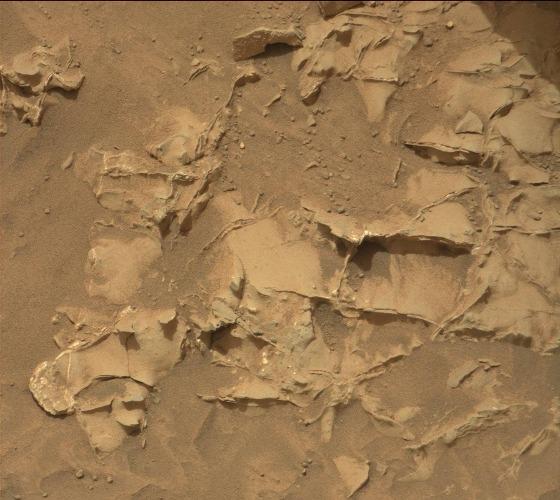
Terrain classes present: Bedrock, Gravel / Sand / Soil, Rock, Shadow